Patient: sex F, age 55
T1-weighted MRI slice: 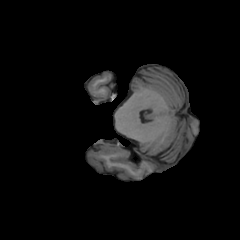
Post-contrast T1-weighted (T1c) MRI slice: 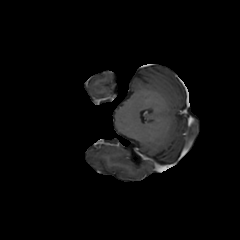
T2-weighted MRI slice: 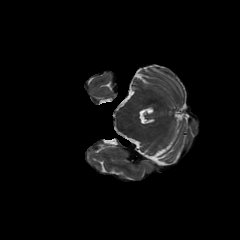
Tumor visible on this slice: no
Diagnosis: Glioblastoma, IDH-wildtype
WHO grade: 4